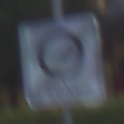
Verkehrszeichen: EndeUmweltzone
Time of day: SunriseSunset
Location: Outdoor (Urban)
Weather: Clear
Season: NotSpecified
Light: Natural